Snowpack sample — Loveland Pass, Silver Plume, Colorado, USA (1/12/25, 11:40 AM MST)
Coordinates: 39.66, -105.88
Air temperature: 7 °F
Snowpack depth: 140 cm
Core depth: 10 cm
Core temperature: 41 °F
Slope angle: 11°, slope face: 30°
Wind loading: high
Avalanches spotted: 2
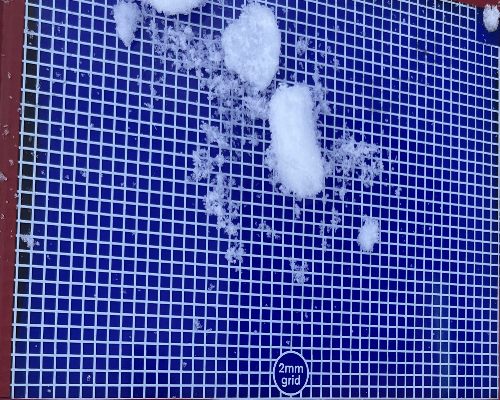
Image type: profile
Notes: Pilot using slightly modified coring method that took too large segment for snow profile picturing, advised not to use in higher level models. Two avalanche on south face nearby, partially cloudy with light snow in the last 24 hours. Lots of wind loading on eastern features.